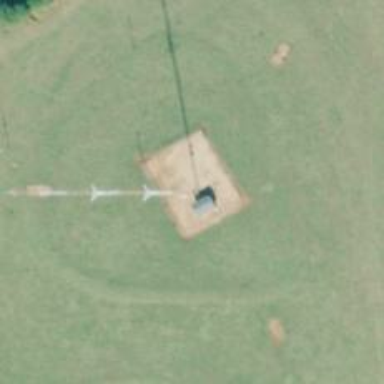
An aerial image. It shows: Man-made mast used for communication purposes.